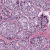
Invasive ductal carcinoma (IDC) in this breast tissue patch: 0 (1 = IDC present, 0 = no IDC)